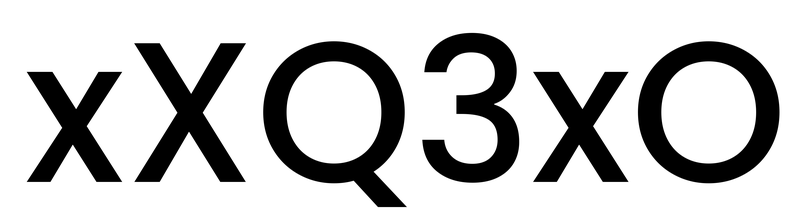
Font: Poppins-Medium